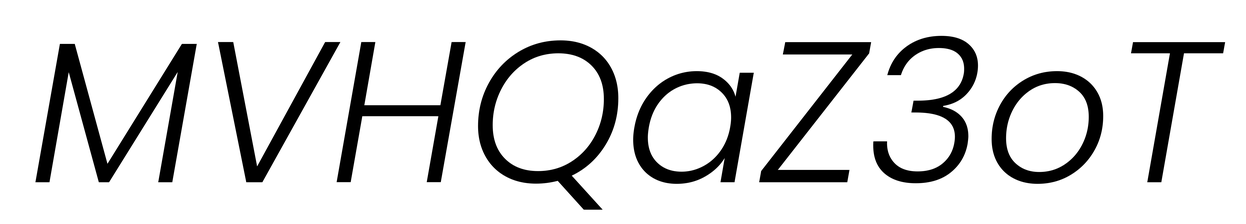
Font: Poppins-LightItalic